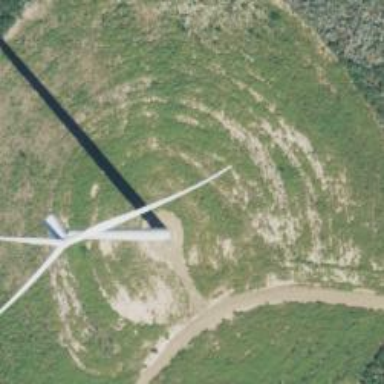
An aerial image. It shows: Wind generator powered by horizontal-axis wind turbine.